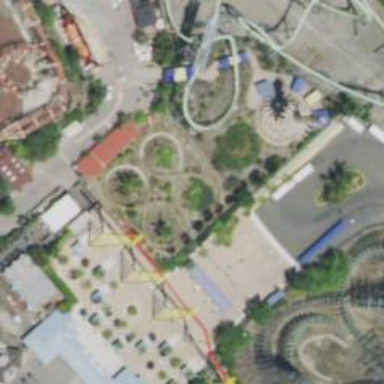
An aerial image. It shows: Thrilling roller coaster attraction.